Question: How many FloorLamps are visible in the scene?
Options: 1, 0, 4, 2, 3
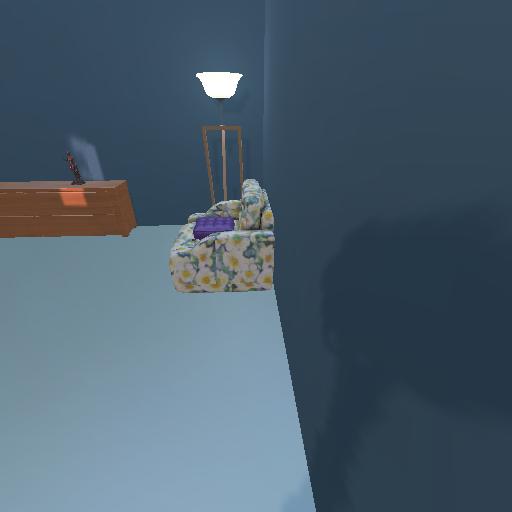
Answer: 1